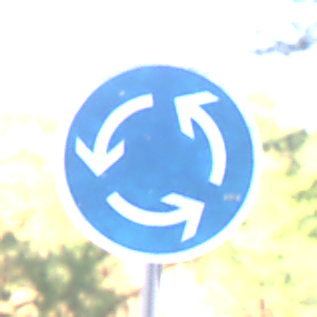
Verkehrszeichen: Kreisverkehr
Umgebung: Roofed, Underpass
Tageszeit: Midday
Wetter: Clear
Licht: Natural
Jahreszeit: NotSpecified
Kontrast: LowContrast